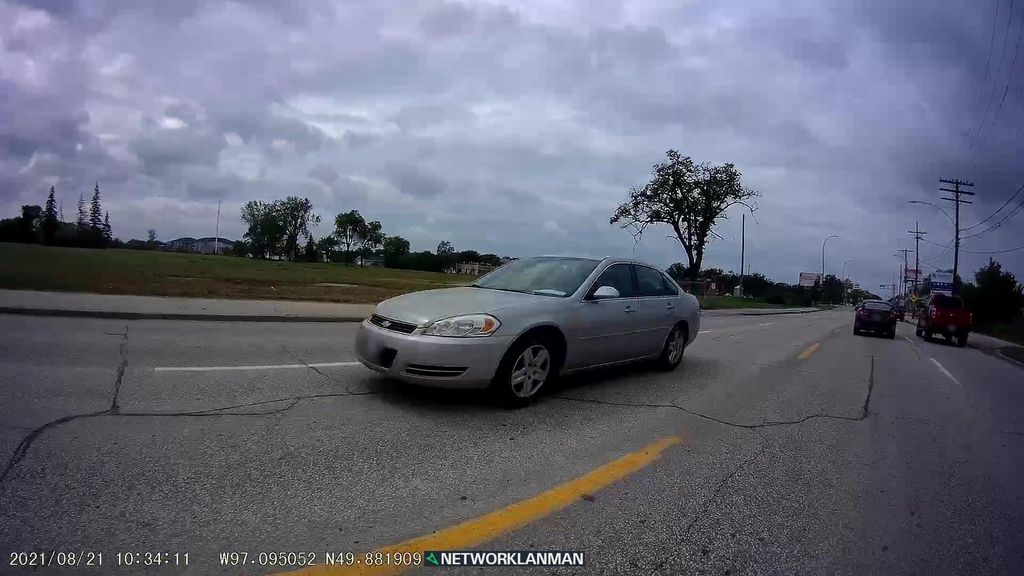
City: winnipeg